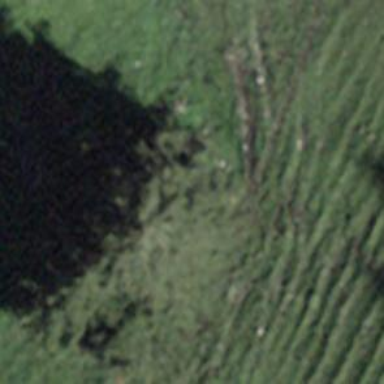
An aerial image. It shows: Single tag "natural: tree."